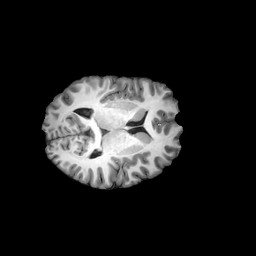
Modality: T1w
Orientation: axial
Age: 21
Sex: female
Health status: ill